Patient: sex M, age 69
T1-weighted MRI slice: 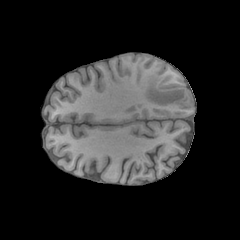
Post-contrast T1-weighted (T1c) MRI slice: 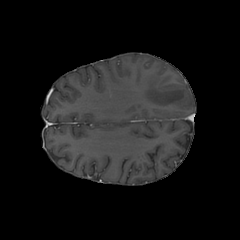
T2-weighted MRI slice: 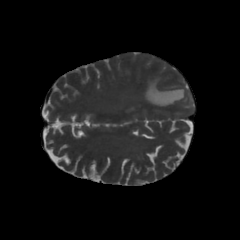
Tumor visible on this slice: yes
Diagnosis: Glioblastoma, IDH-wildtype
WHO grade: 4